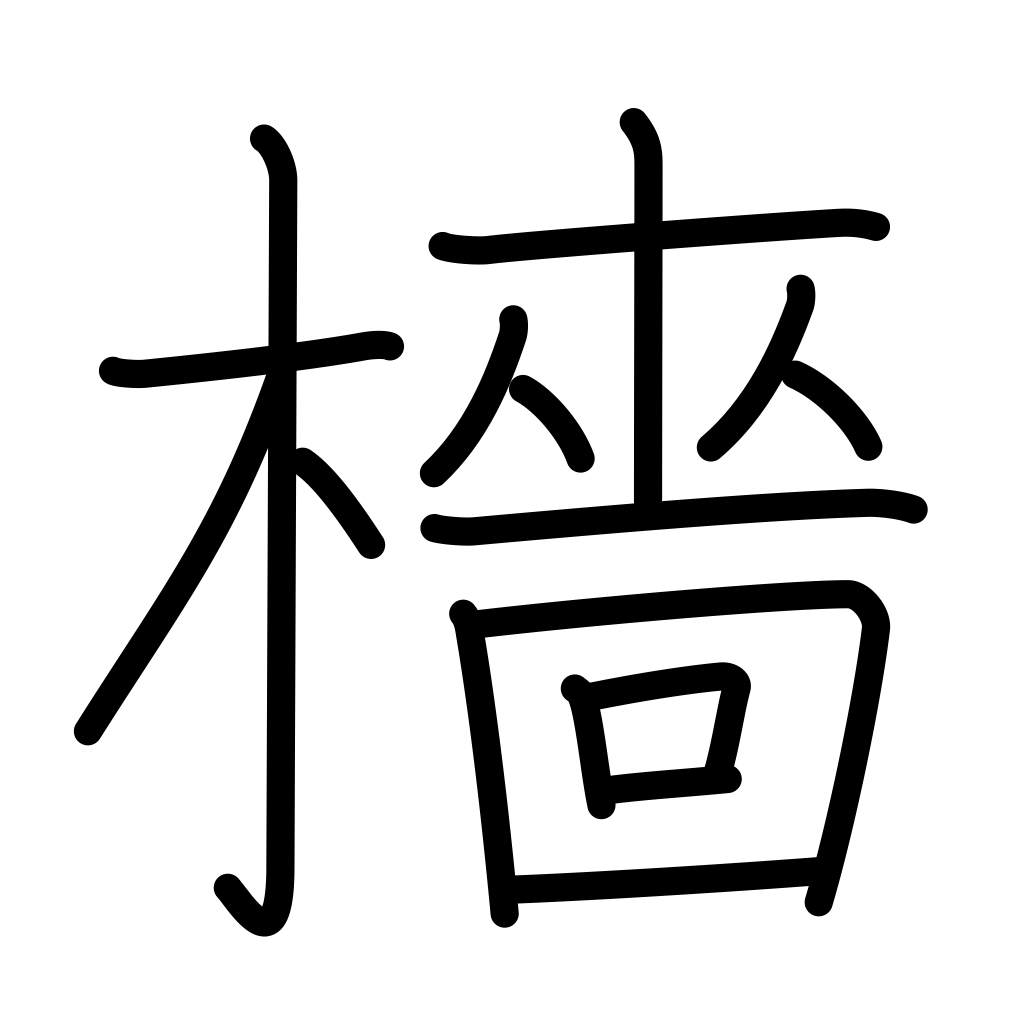
Meaning: mast